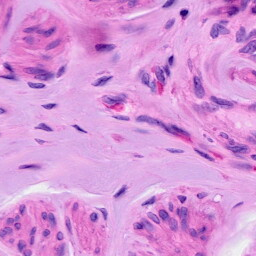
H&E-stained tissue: Ovarian